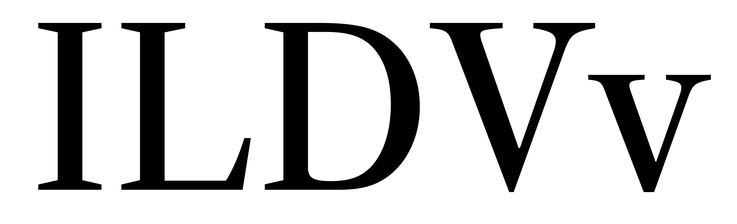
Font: LibreCaslonText_Regular